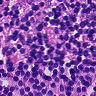
Metastatic tissue present: no